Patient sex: F
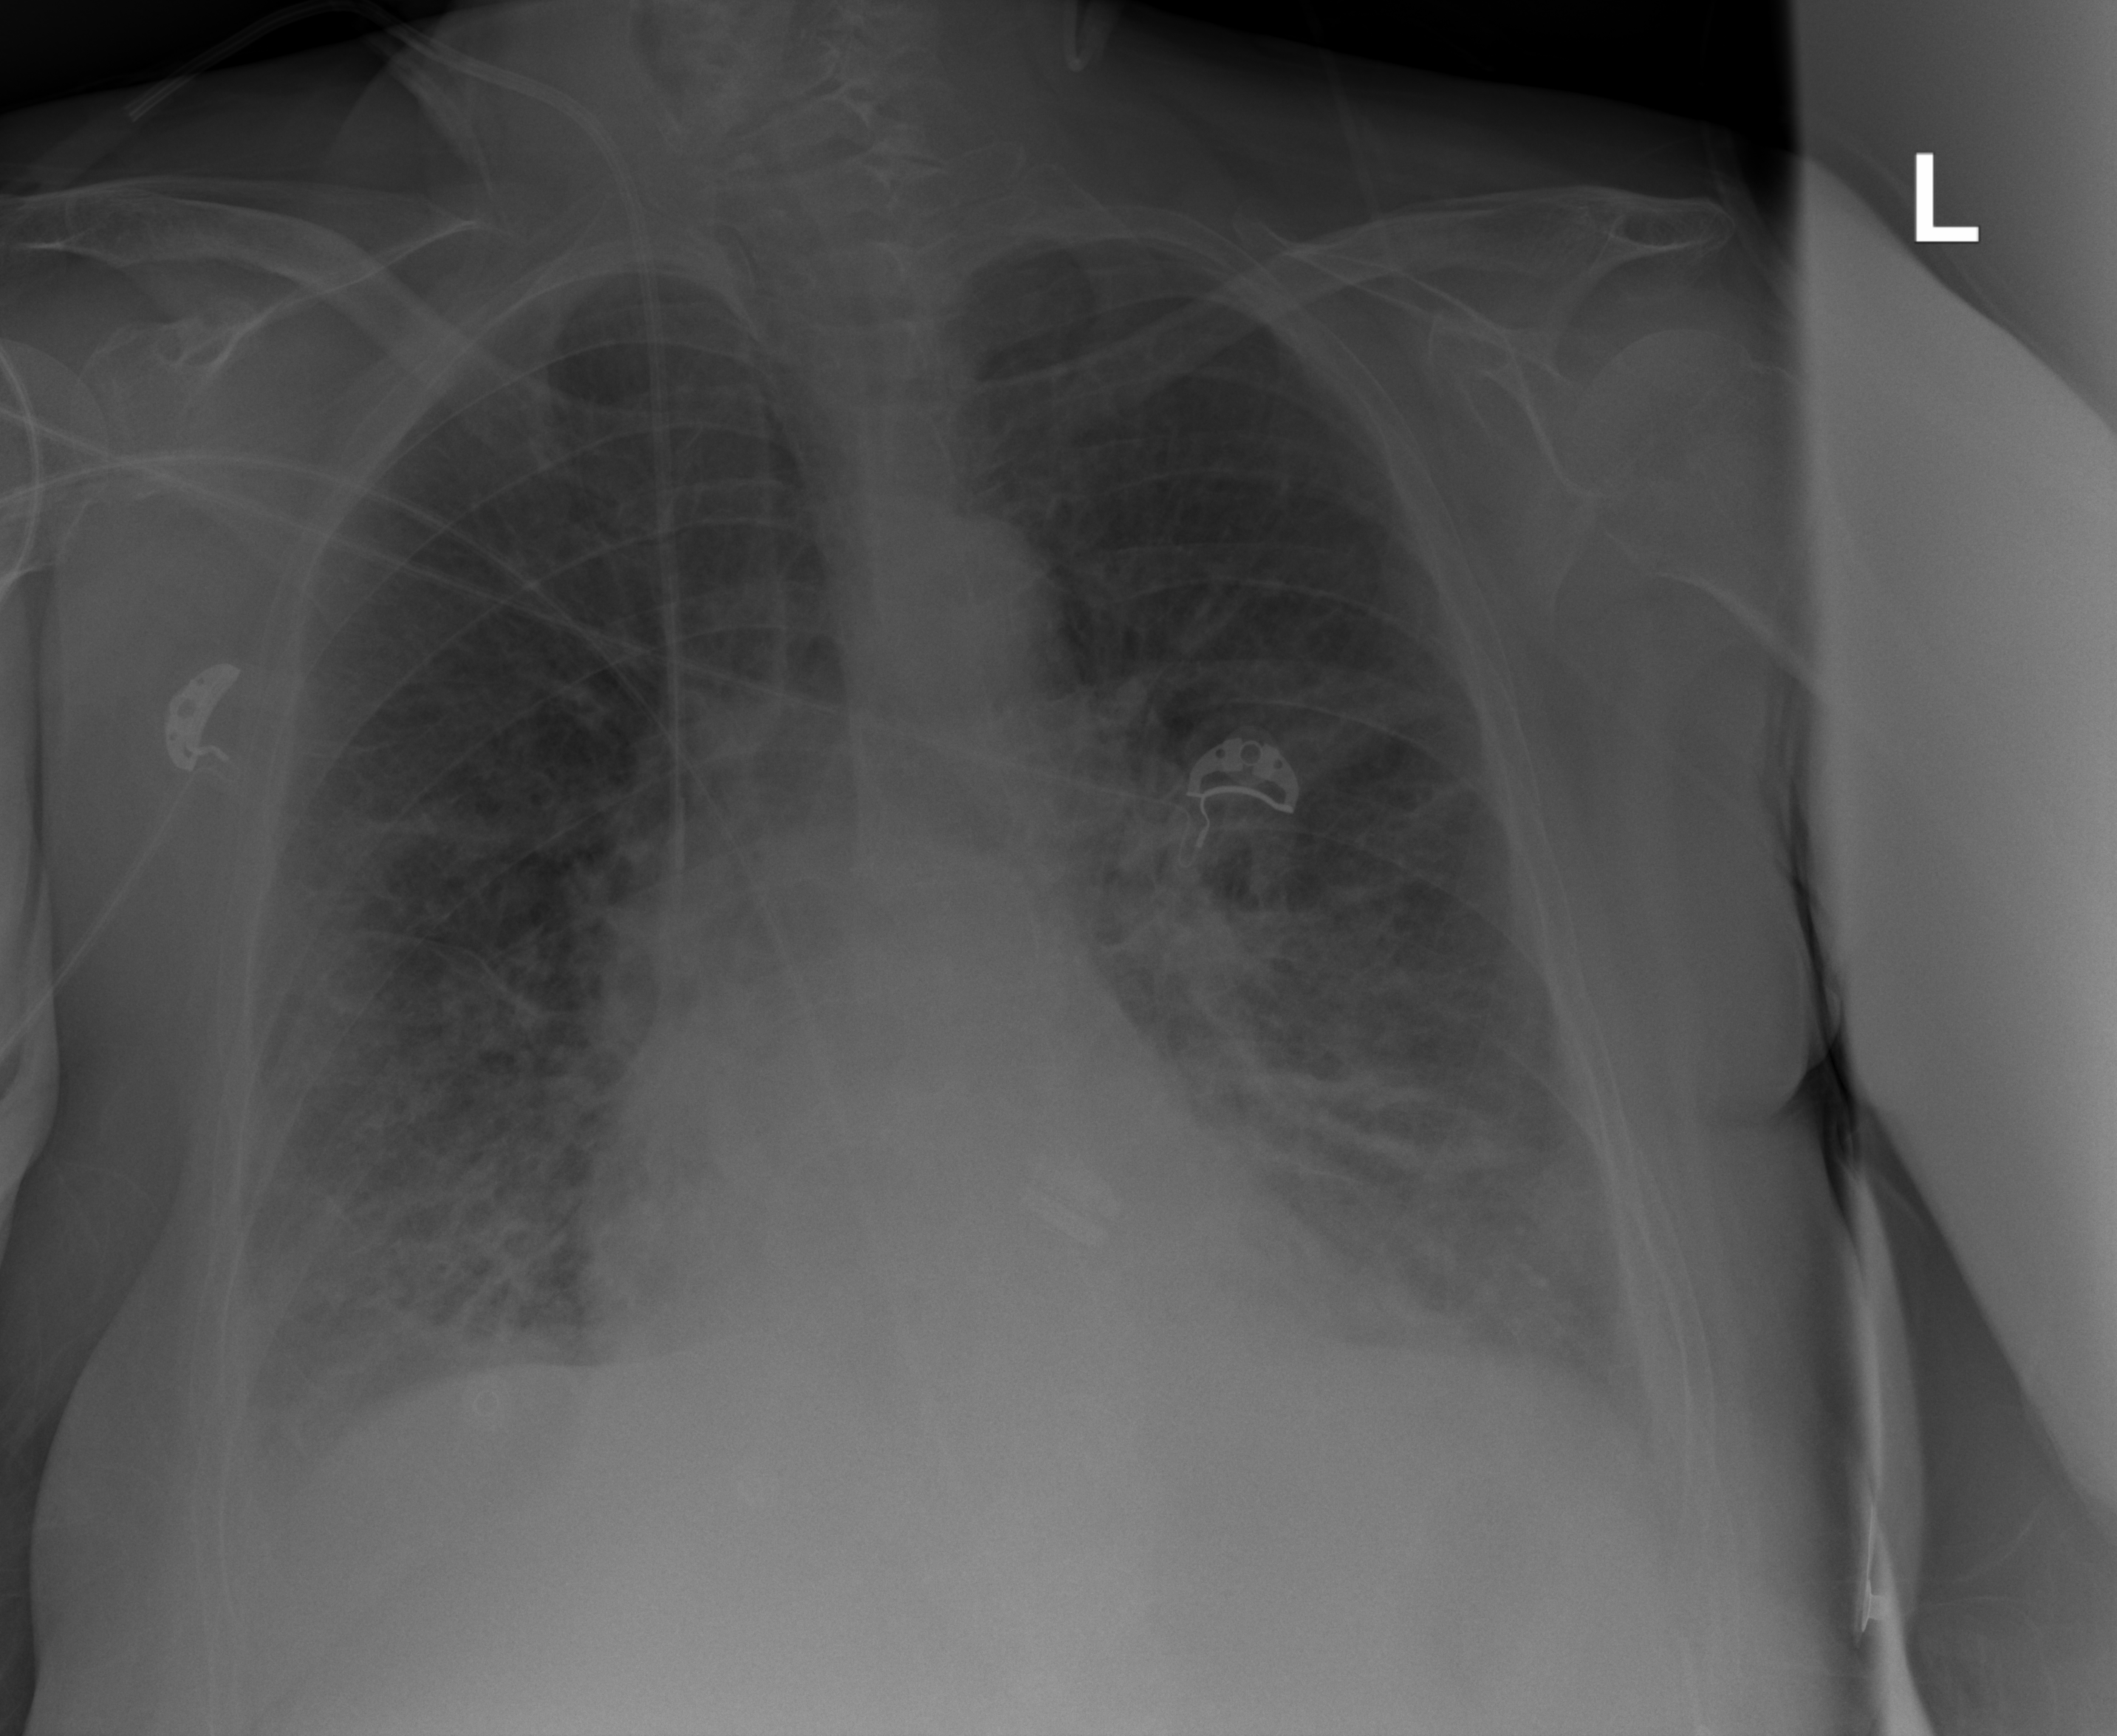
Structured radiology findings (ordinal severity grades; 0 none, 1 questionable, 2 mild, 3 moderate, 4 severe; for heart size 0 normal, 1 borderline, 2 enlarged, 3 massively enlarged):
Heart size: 1
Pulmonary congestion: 2
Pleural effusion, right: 0
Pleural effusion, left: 0
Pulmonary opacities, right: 2
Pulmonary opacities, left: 2
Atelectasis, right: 2
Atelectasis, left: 2